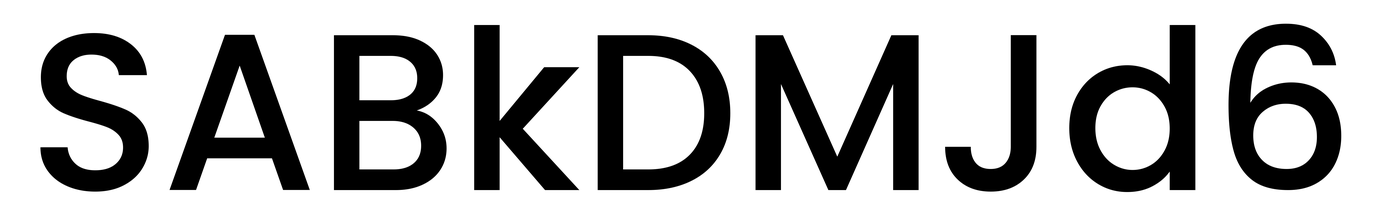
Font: Poppins-Medium